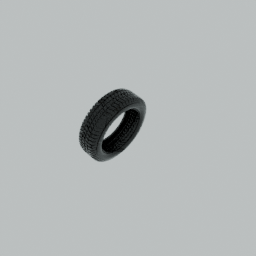
Label: mechanical